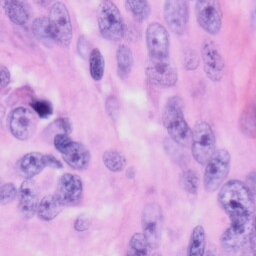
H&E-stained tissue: Skin